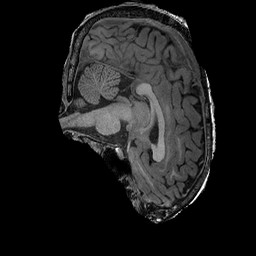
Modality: T1w
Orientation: sagittal
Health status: ill
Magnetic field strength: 3 T